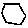
Label: hexagon